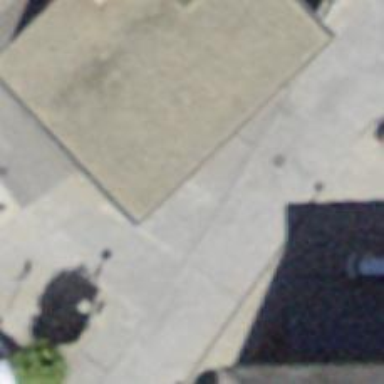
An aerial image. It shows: Bench for seating.